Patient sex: M
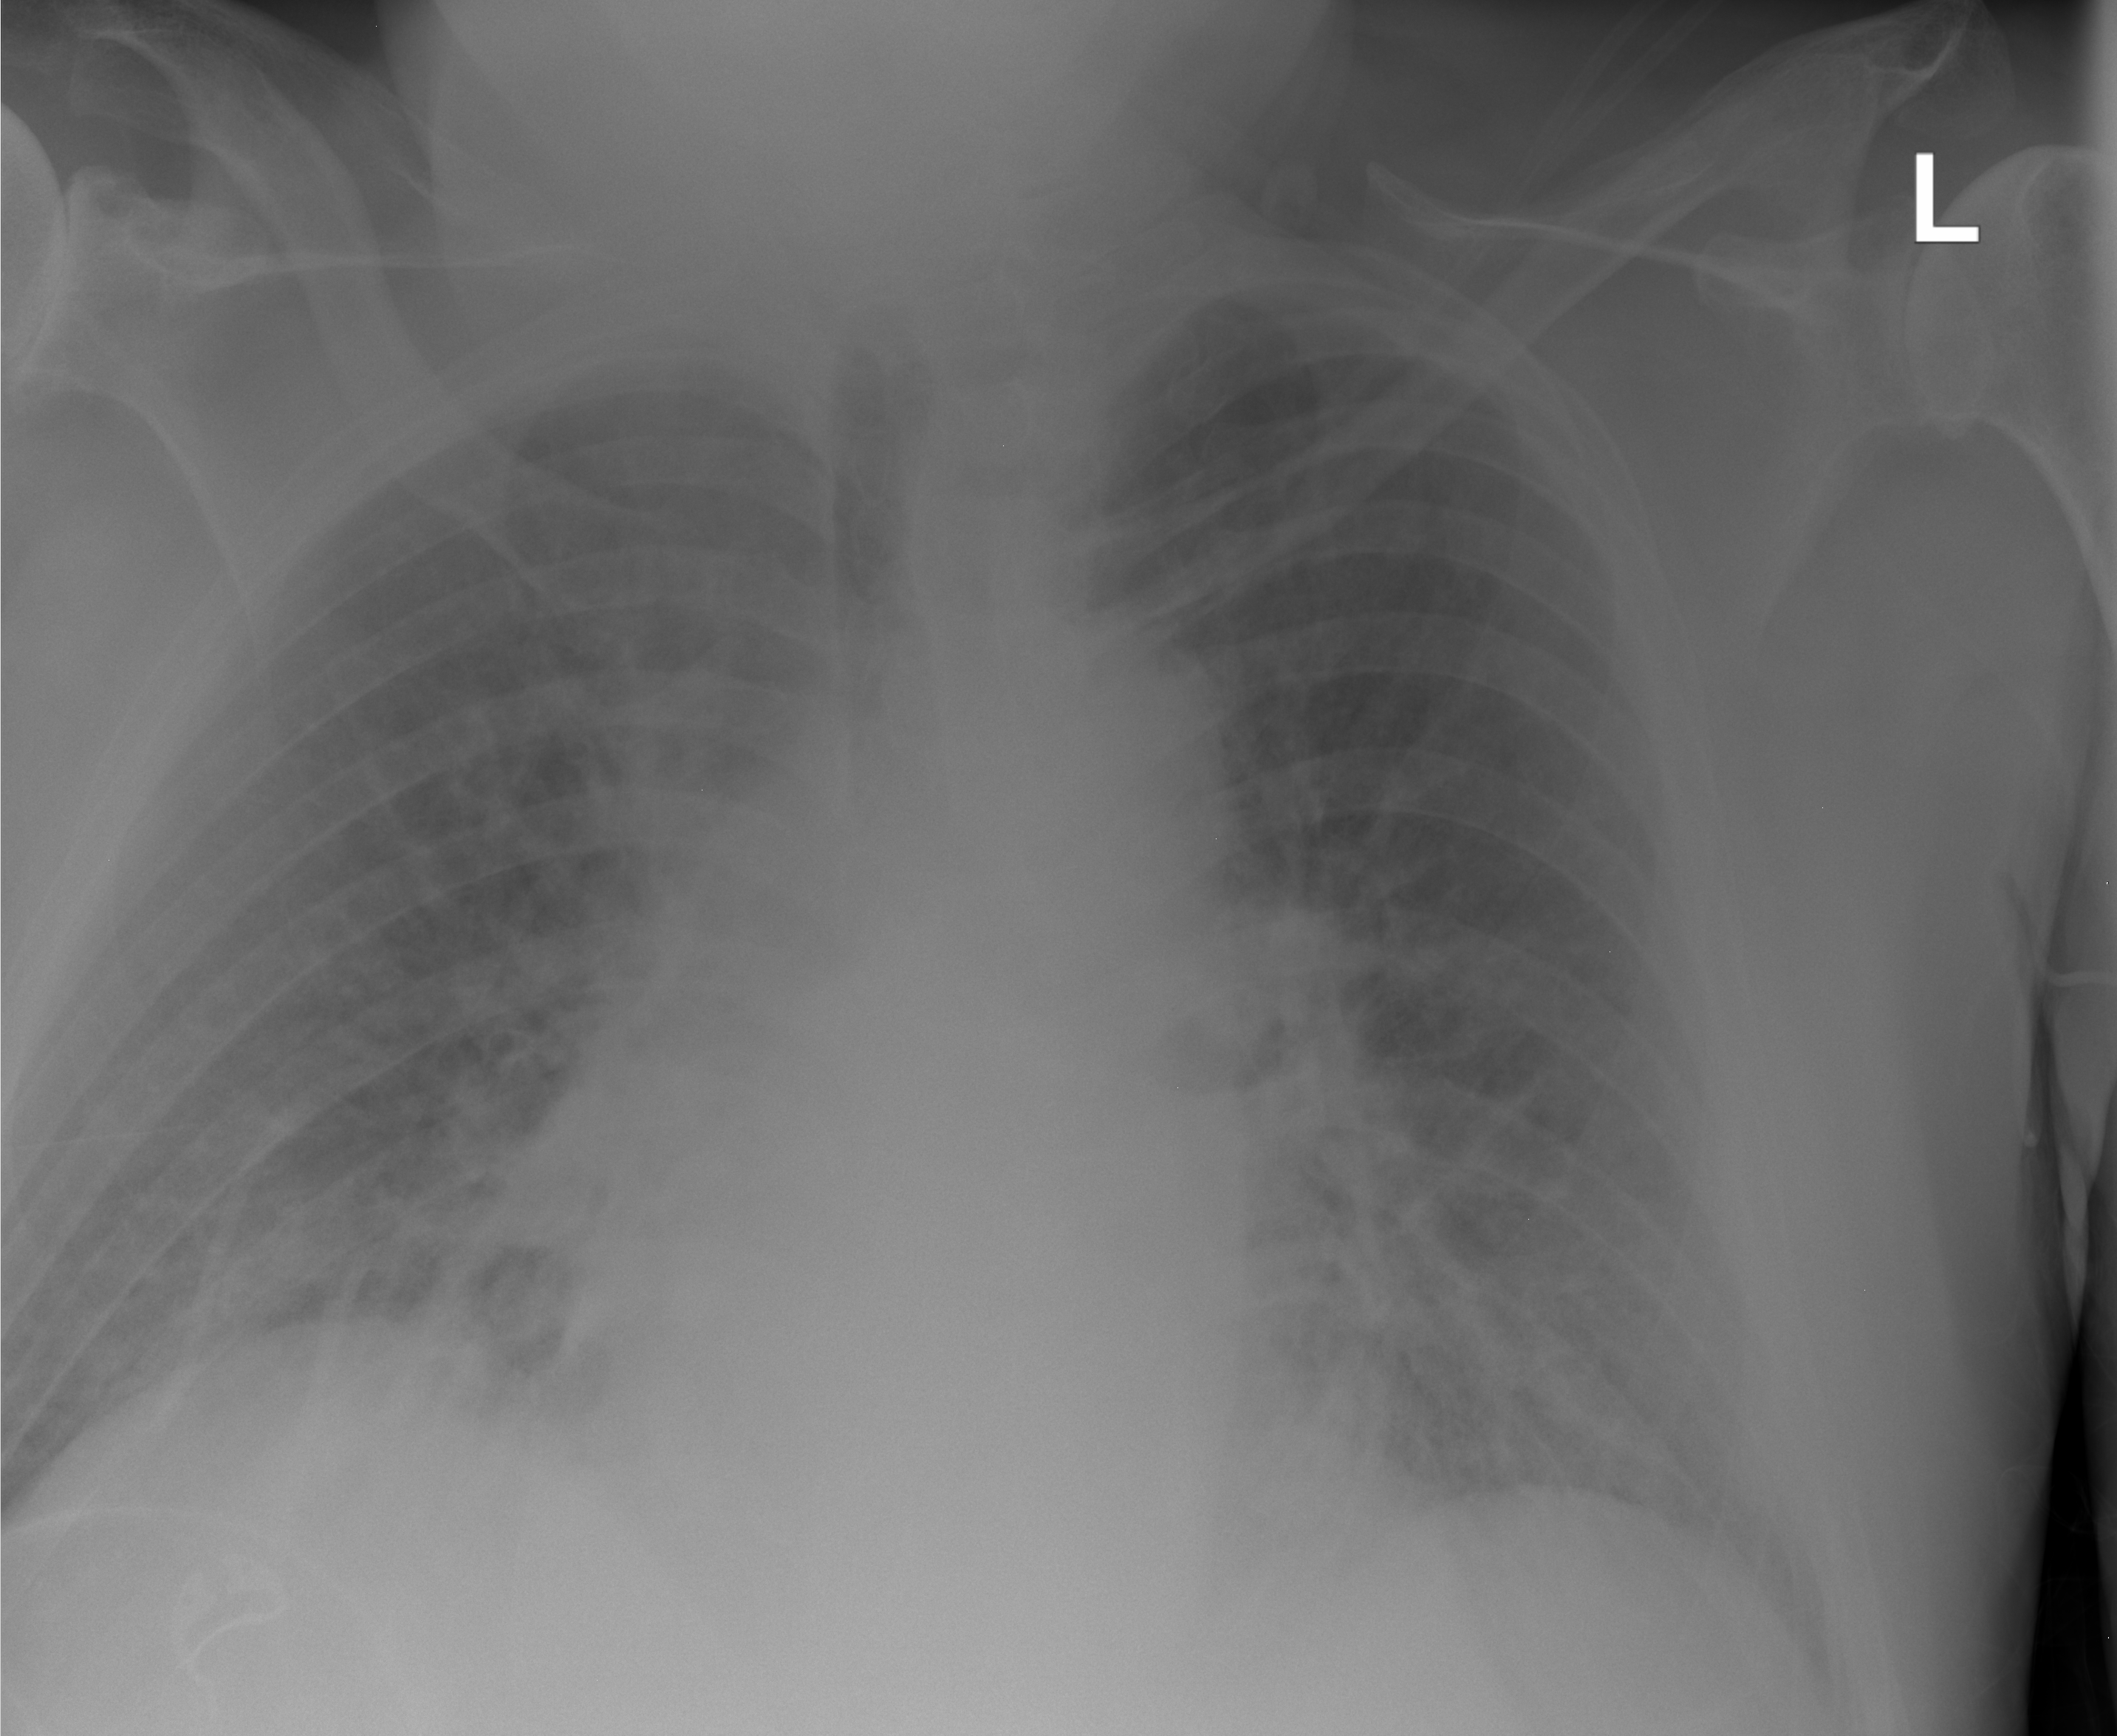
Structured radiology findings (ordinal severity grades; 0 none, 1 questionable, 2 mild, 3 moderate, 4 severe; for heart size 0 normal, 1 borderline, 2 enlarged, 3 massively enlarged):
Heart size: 2
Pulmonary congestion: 2
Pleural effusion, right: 0
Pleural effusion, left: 0
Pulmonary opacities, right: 0
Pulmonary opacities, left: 0
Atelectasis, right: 2
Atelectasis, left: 2